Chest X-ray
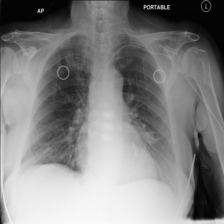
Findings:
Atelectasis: negative
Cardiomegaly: negative
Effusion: negative
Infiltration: negative
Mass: negative
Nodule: negative
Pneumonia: negative
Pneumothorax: negative
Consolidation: negative
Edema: negative
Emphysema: negative
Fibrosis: negative
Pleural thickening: negative
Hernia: negative